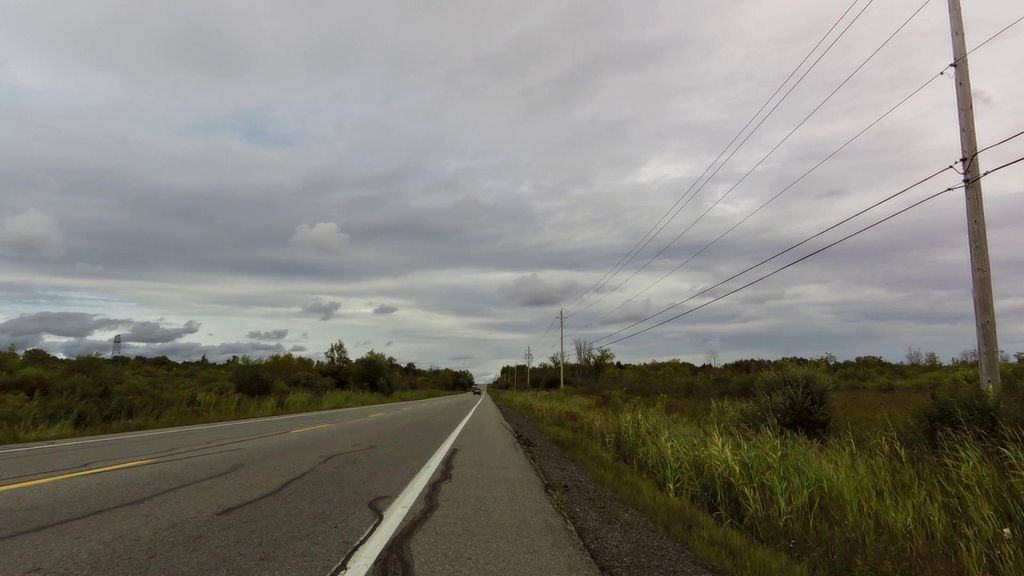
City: ottawa-gatineau